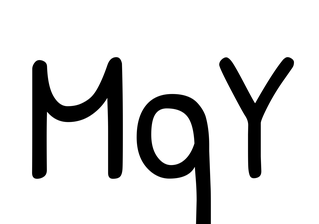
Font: PatrickHand-Regular